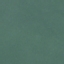
Land use / land cover: SeaLake